Question: I am trying to add jal functionality to the following but I am stuck with how does it work. I know that it stores the old 'PC+4' value in the '$ra' register and then transfers the control to the function which transfers back the control by return '$ra' but how do I implement it in the hardware?

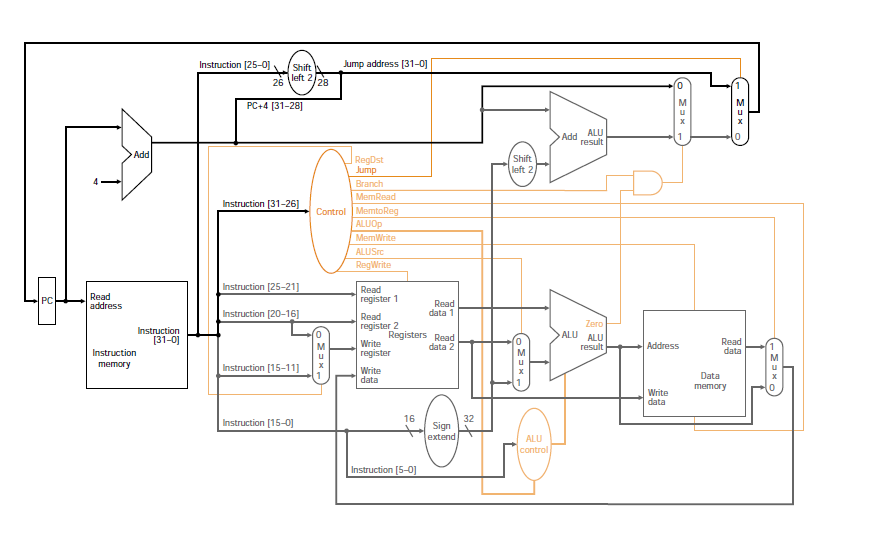
Answer: There are two things you need to do.
1. Add a mux at the input of the Registers so that the PC+4 value can be selected as the data to be written. With the appropriate control signal this will allow you to write PC+4 as an additional effect of the "jal $ra" instruction.
2. Implement the return "jr $ra" instruction. You will need to add a mux to the chain of logic that selects the next PC so that "read data 1" from the register file can be selected as the next PC when the instruction is "jr xxx".